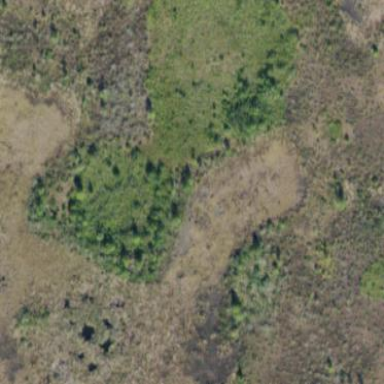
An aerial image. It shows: Beautiful wet meadow natural wetland.